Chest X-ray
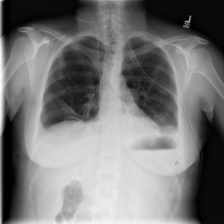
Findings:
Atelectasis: positive
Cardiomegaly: negative
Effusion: positive
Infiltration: negative
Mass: negative
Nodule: negative
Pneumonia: negative
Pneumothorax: positive
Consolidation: negative
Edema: negative
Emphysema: negative
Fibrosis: negative
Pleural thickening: negative
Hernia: negative